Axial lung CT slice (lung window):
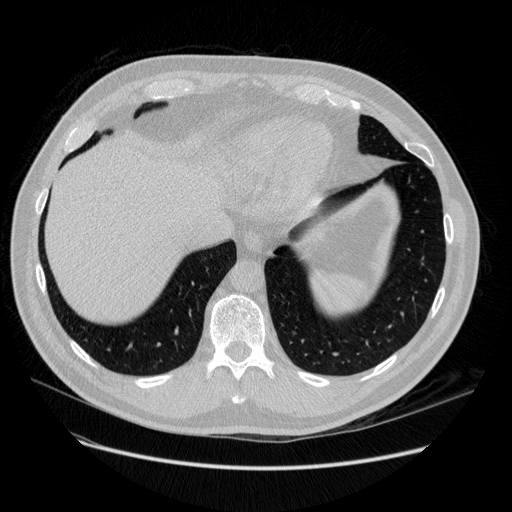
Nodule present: no